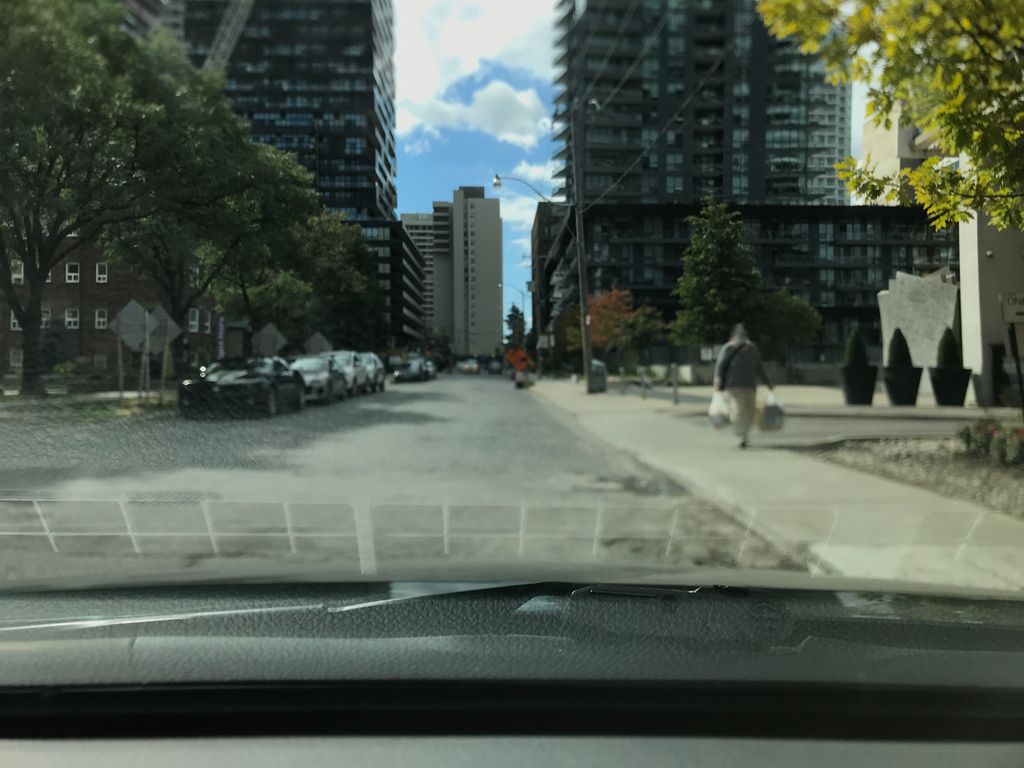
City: toronto